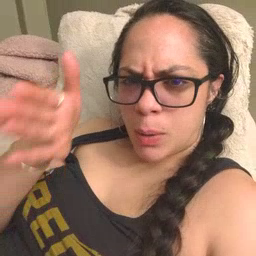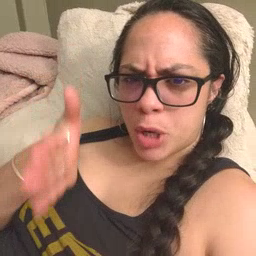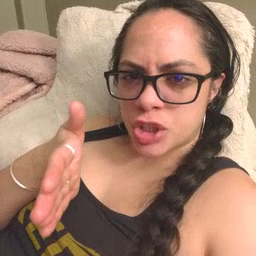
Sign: person